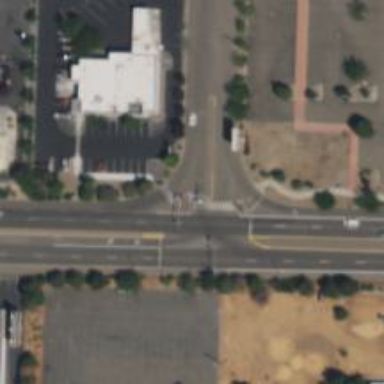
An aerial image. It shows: Asphalt road with secondary link designation.